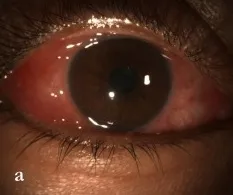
A,b) The slit lamp photos at presentation show the chemosis, conjunctival congestion and shallow anterior chamber with clear cornea.
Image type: medical_photograph (other_medical_photograph)